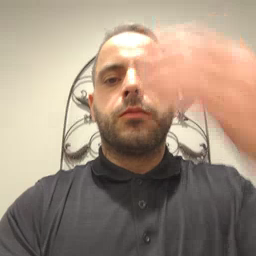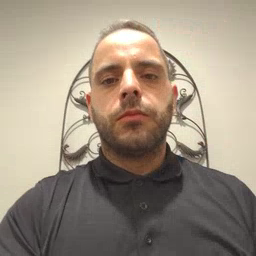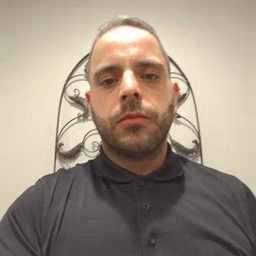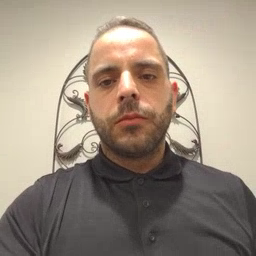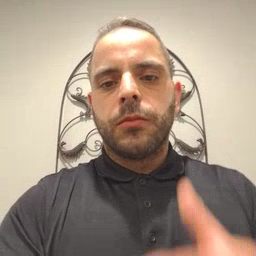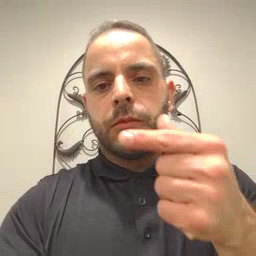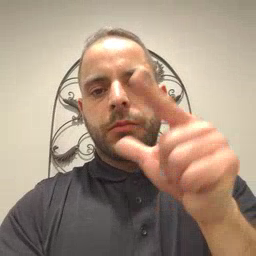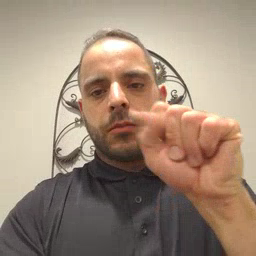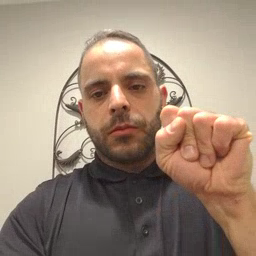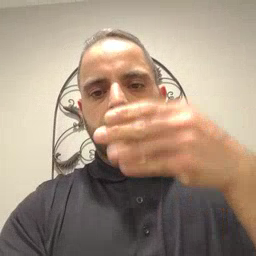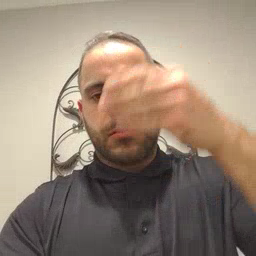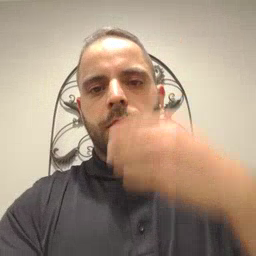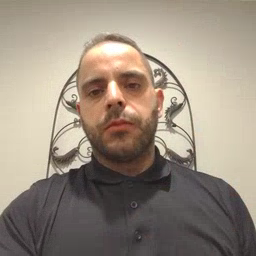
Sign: glasswindow